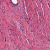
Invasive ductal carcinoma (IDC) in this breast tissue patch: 0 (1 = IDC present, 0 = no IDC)